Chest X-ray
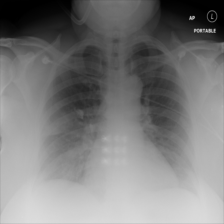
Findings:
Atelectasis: negative
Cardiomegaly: negative
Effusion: negative
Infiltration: positive
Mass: negative
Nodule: negative
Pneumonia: negative
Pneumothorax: positive
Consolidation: negative
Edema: negative
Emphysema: negative
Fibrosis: negative
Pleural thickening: negative
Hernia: negative